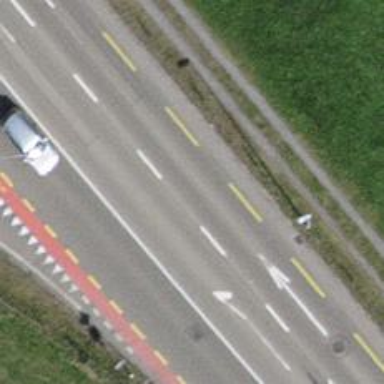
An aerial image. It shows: Advisory cycle lane on primary highway with asphalt surface.